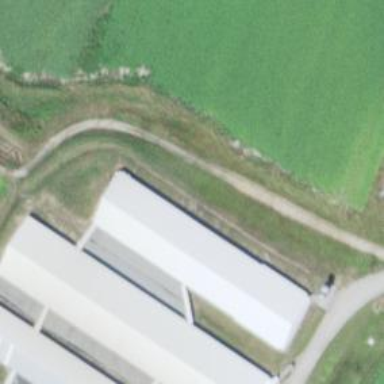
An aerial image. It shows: Farm auxiliary building.